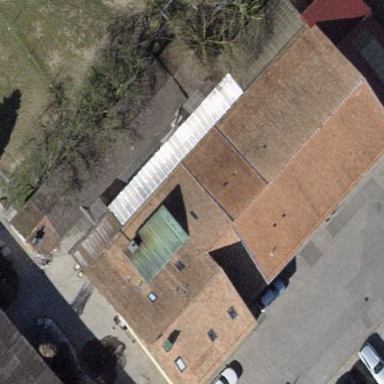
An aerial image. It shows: Shed building.